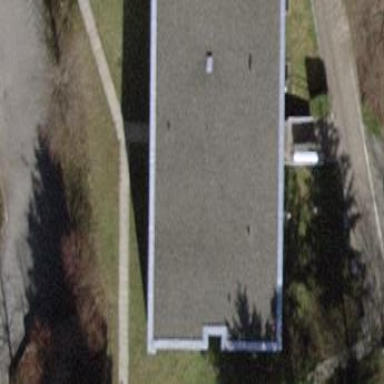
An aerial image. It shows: Residential building with flat roof.